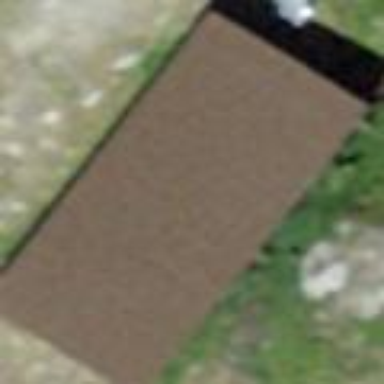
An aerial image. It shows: Shed.